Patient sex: F
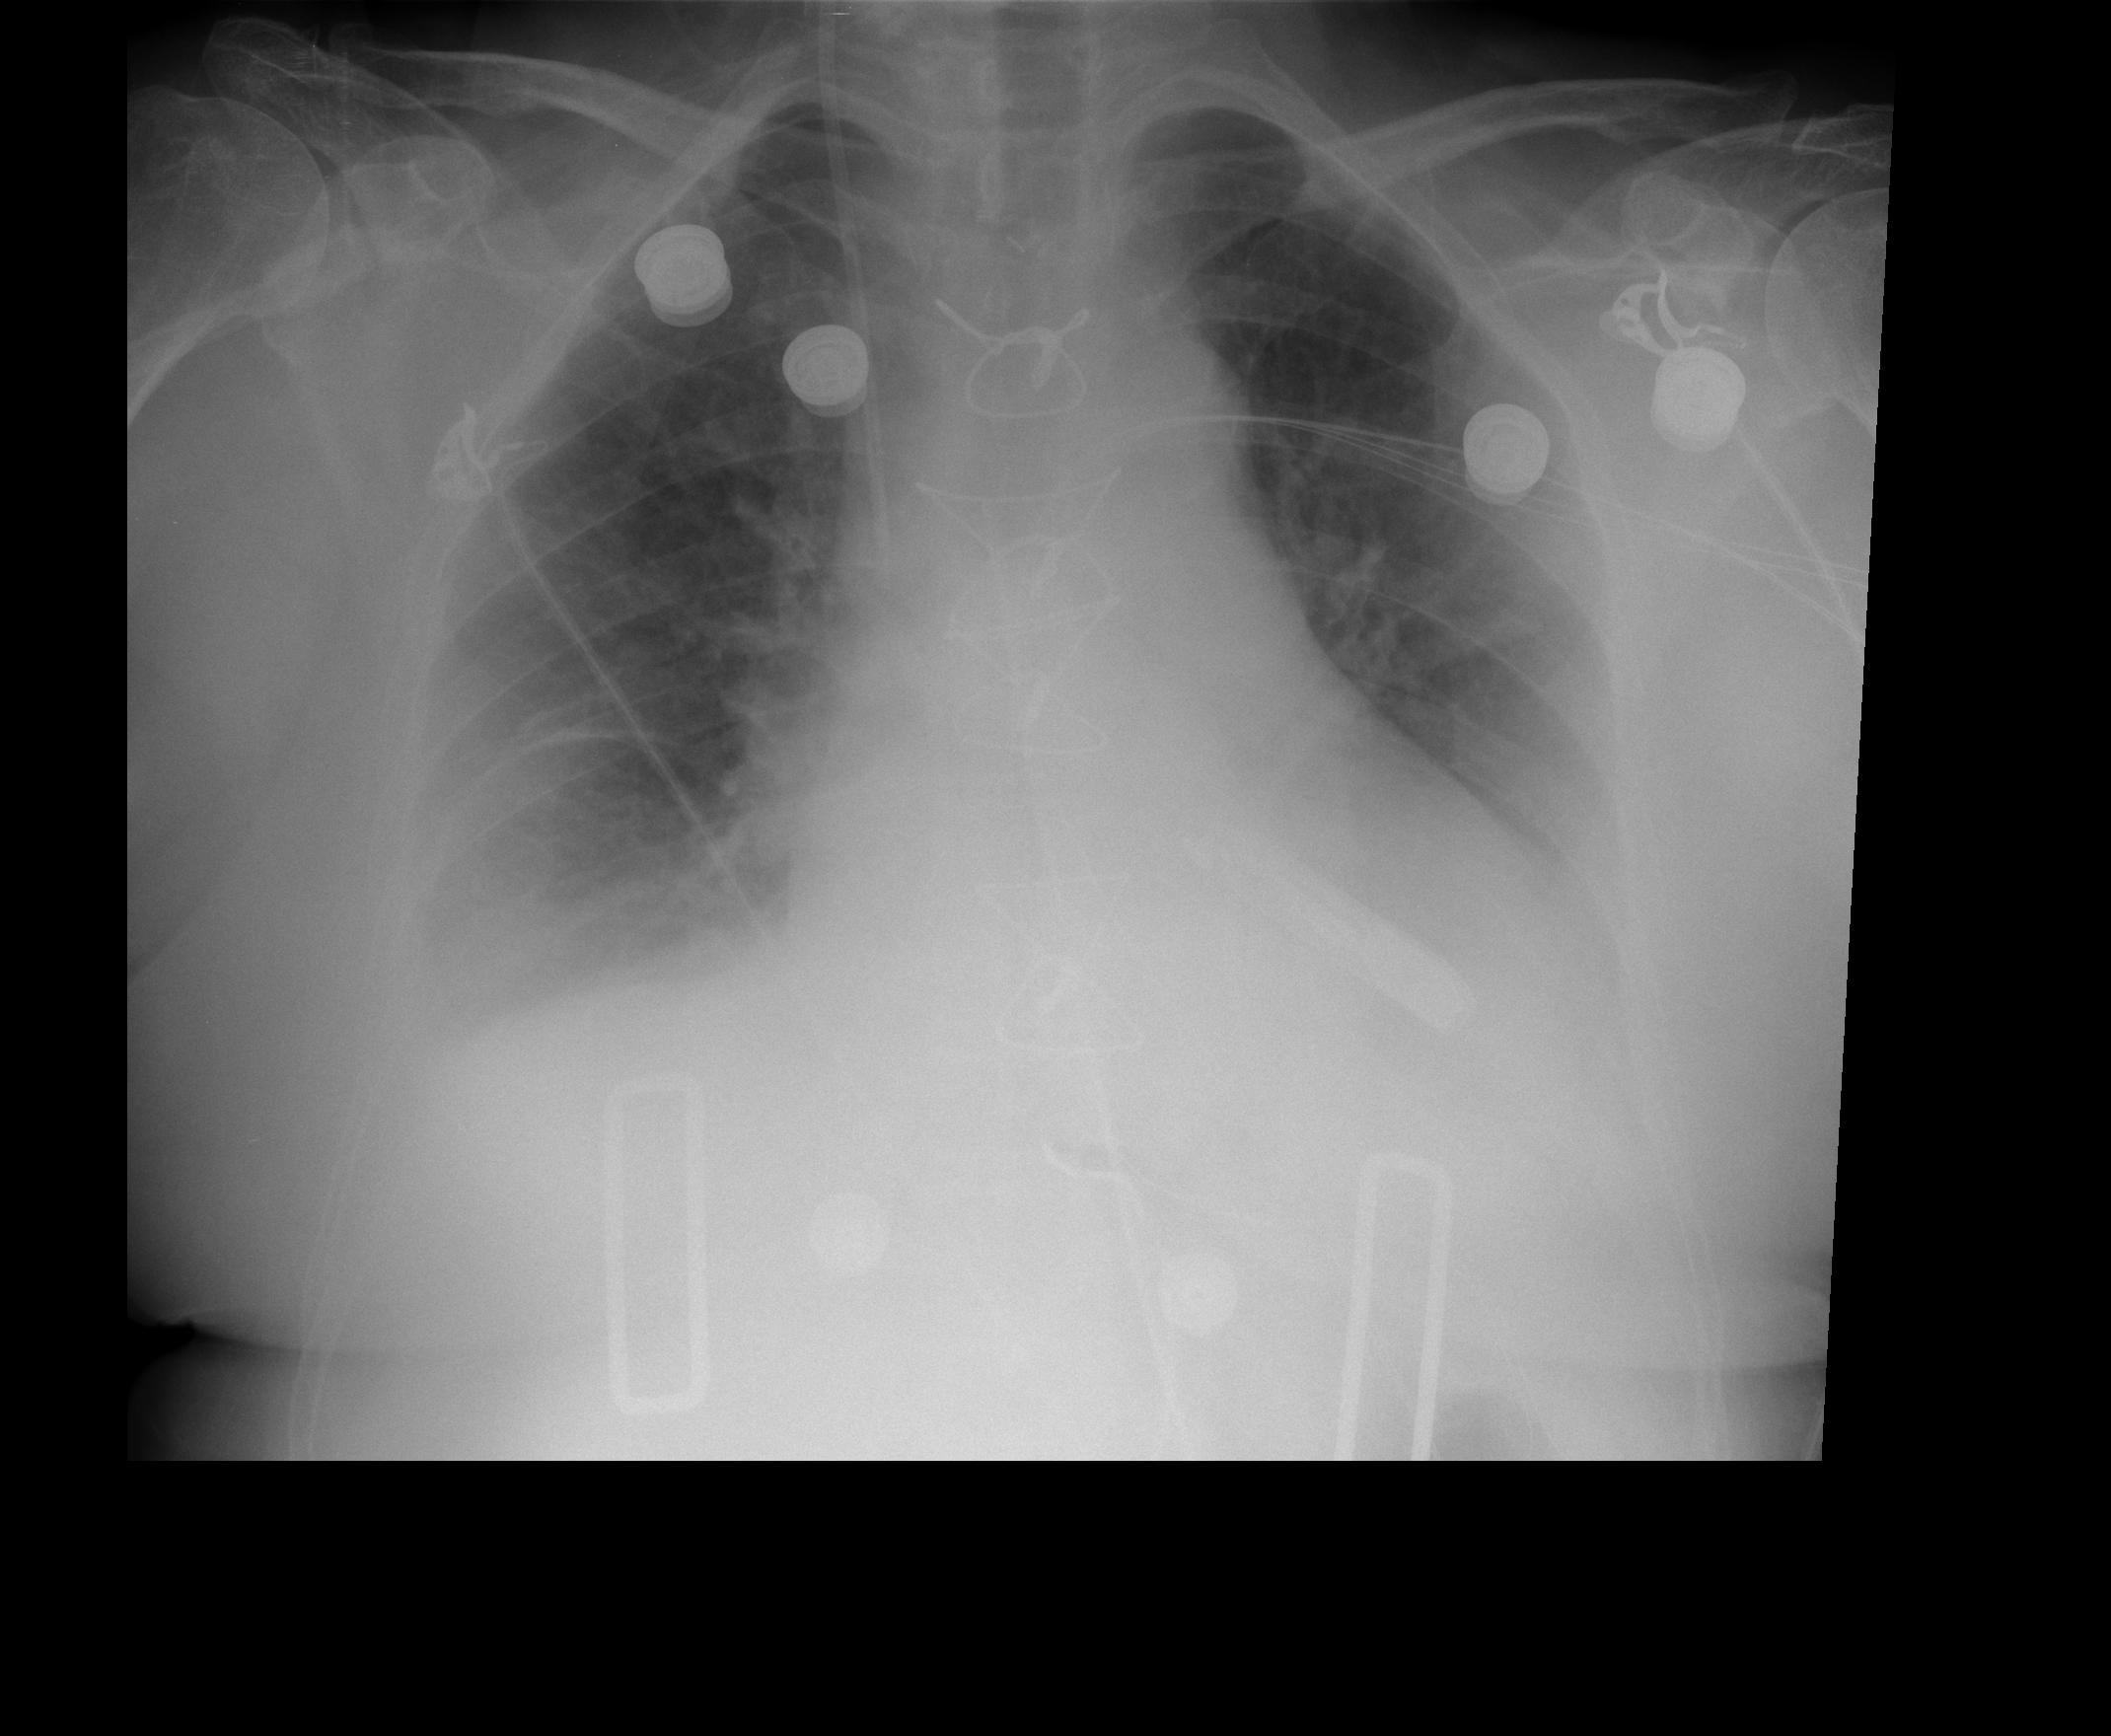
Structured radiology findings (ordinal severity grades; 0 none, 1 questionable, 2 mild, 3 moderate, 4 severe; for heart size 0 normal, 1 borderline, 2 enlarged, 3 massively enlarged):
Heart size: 2
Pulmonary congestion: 0
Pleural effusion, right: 2
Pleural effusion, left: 2
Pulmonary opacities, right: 0
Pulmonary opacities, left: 0
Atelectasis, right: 2
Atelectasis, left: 2